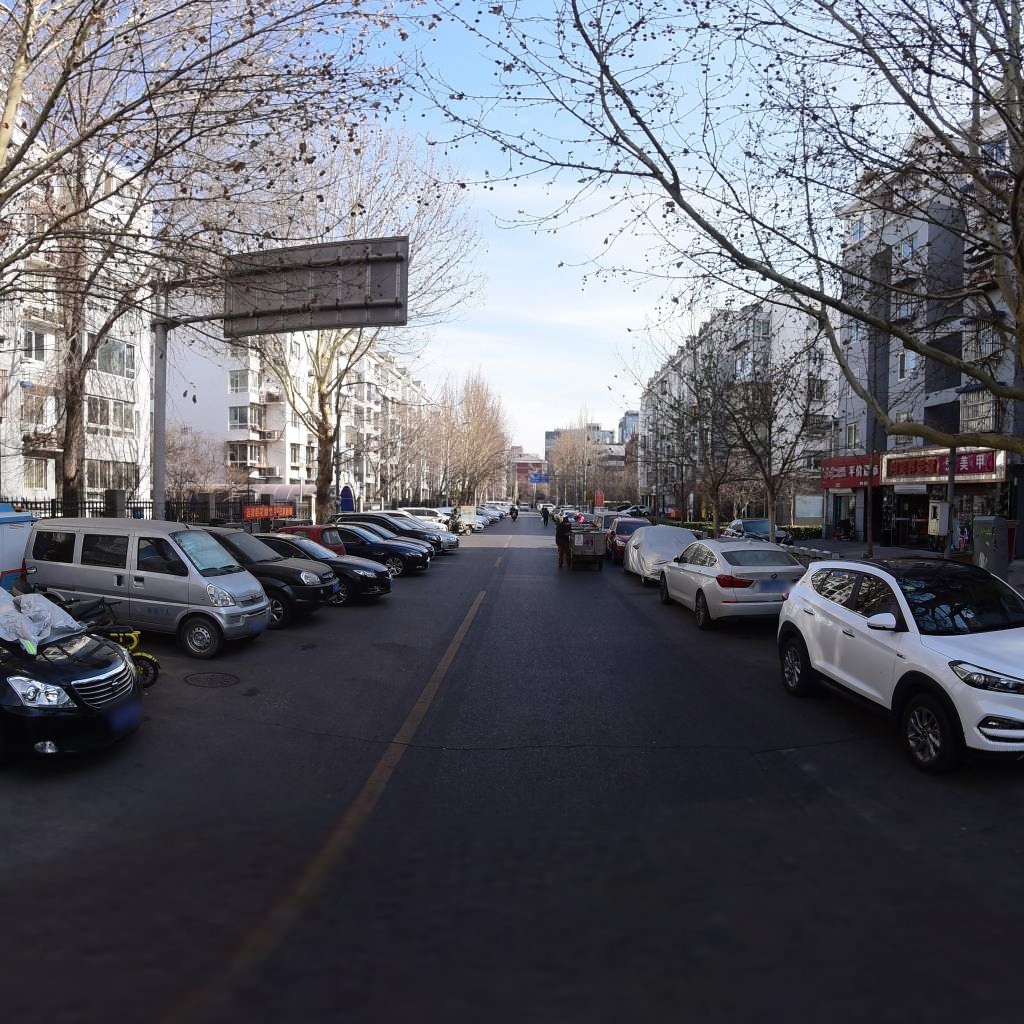
Region: Dongcheng
Road damage annotations: transverse crack, manhole cover